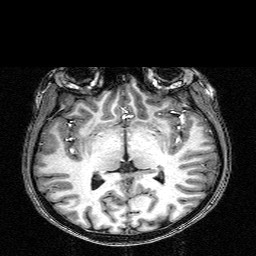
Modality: T1w
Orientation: coronal
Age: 29
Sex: female